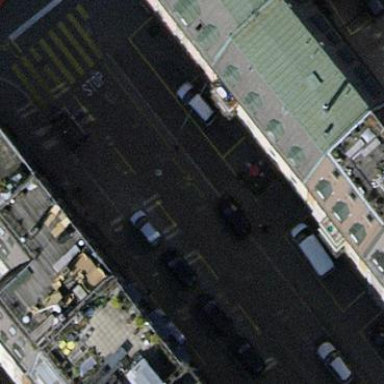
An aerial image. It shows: Parking lane.